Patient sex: M
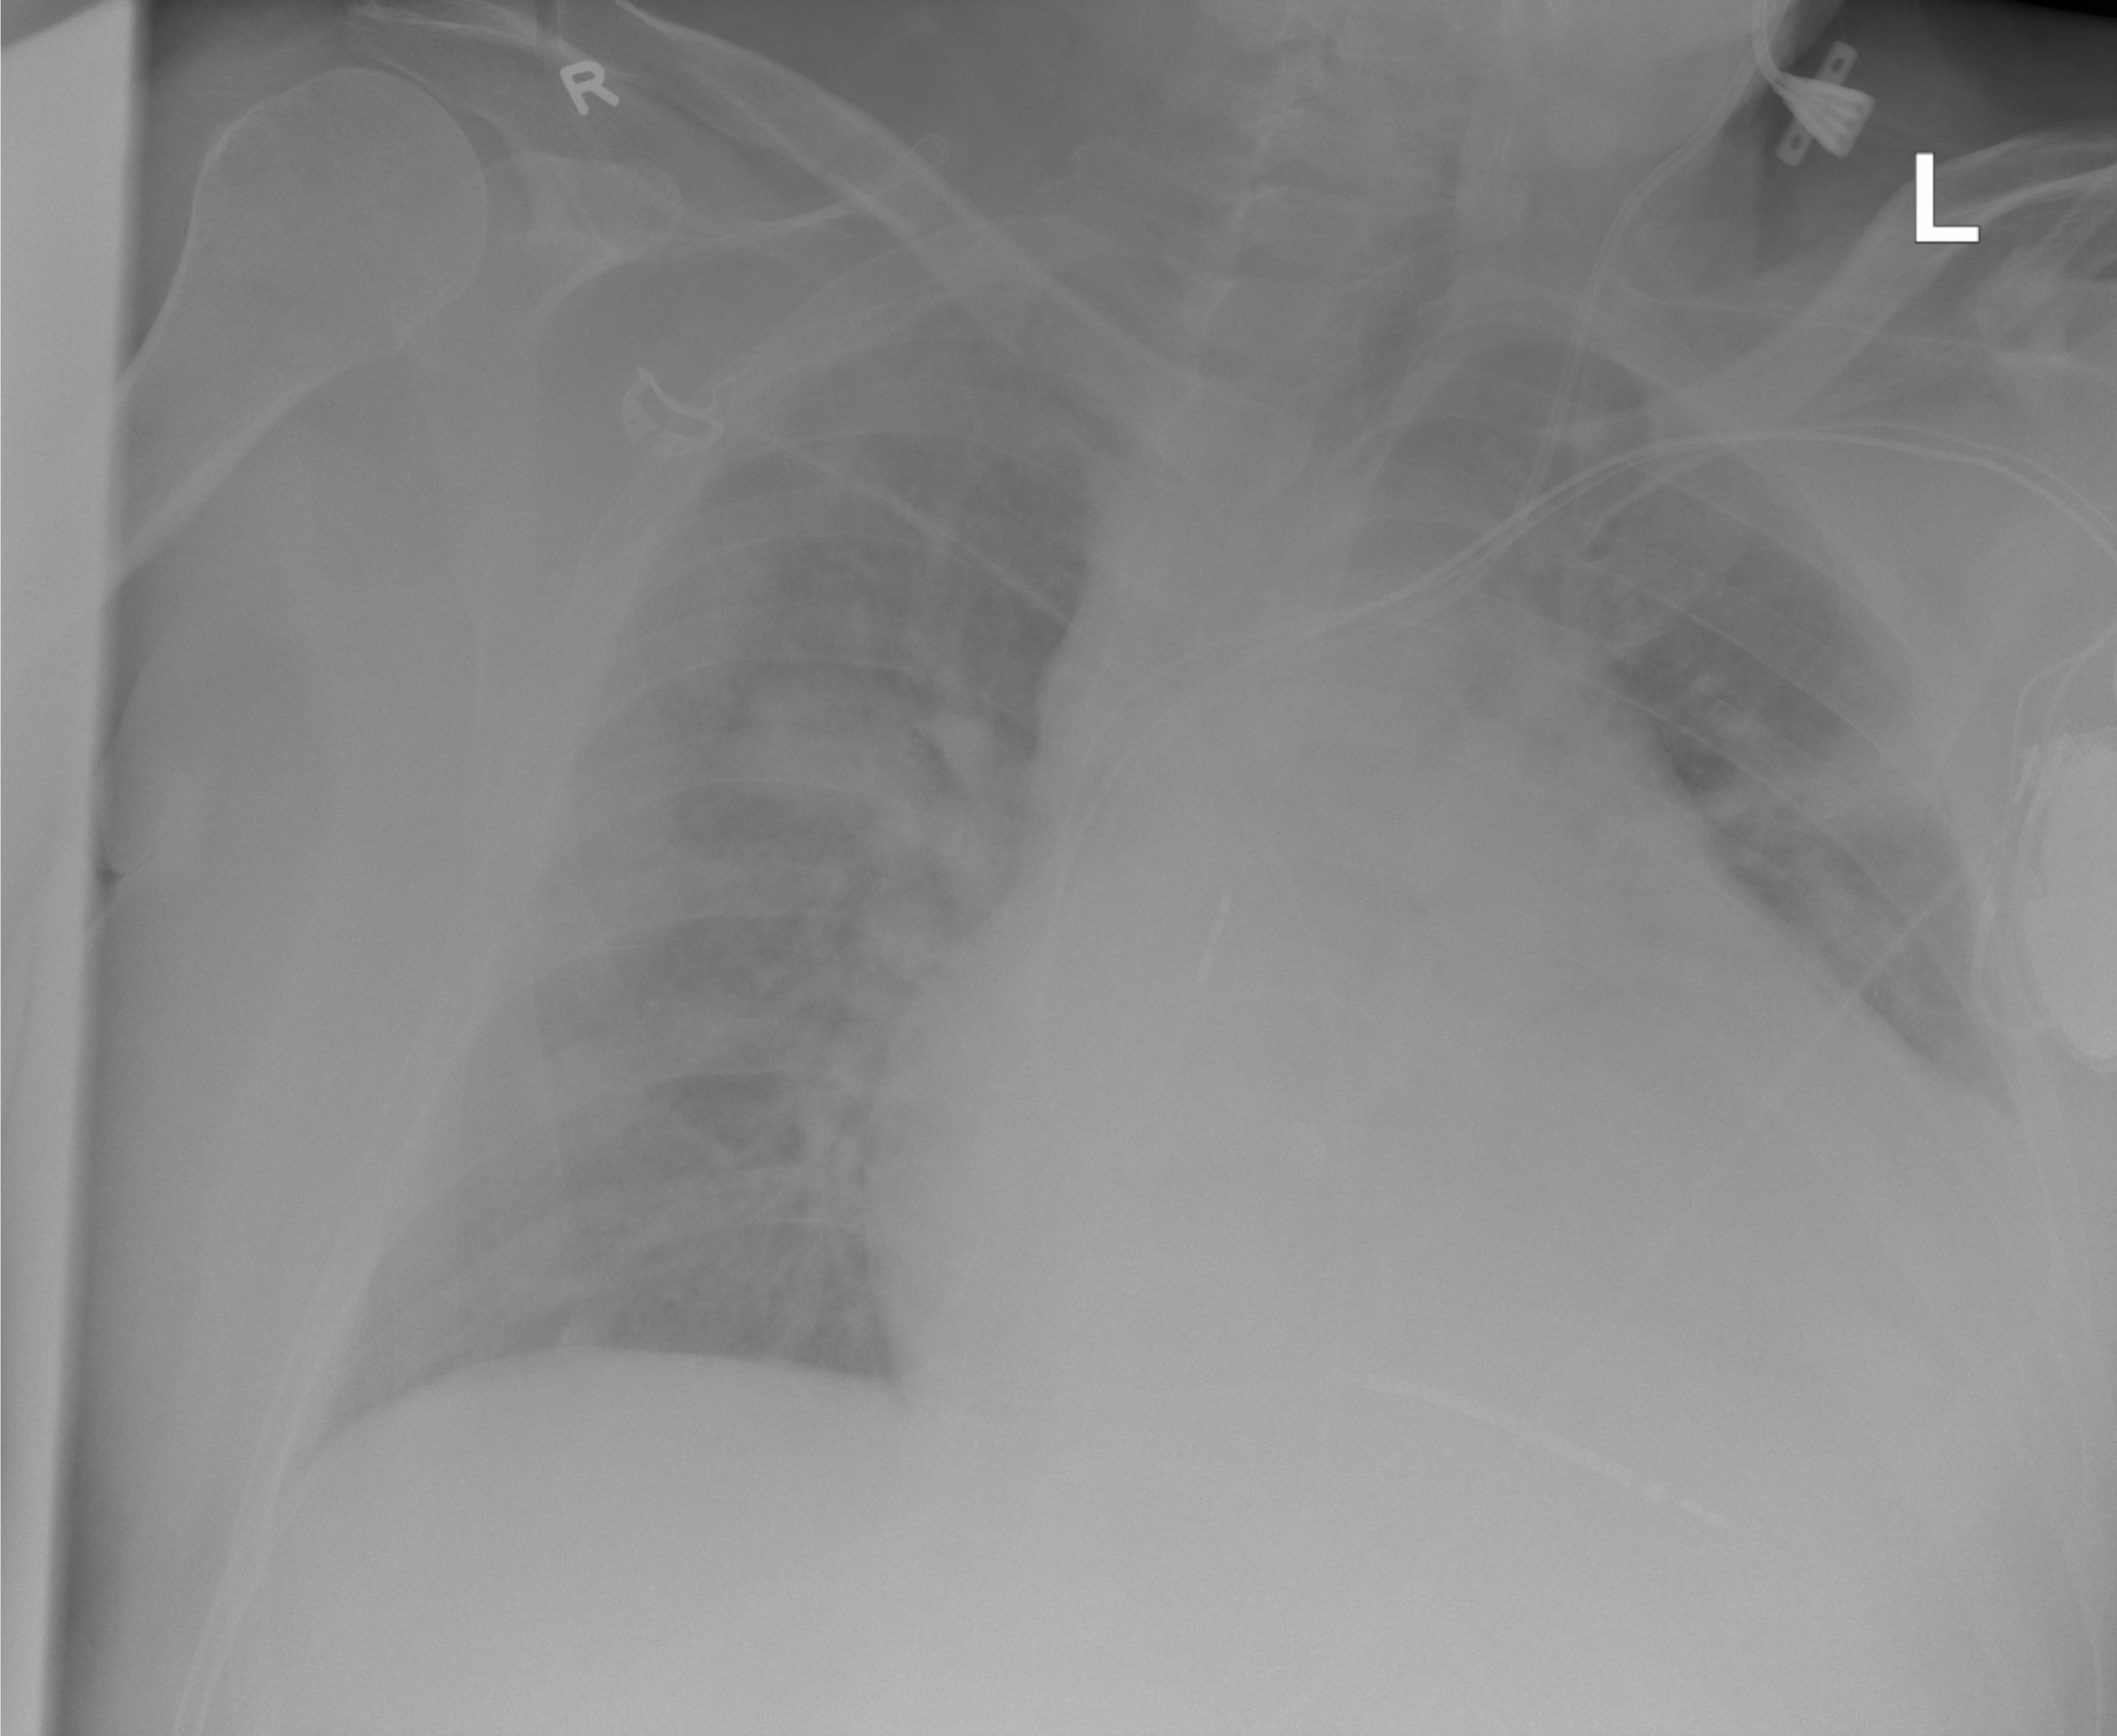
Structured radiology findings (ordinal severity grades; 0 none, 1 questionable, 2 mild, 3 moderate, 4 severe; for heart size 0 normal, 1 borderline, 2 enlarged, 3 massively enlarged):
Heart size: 3
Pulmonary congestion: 3
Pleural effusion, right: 0
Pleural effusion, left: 2
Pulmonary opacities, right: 3
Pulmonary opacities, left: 2
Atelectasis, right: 2
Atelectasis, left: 2